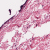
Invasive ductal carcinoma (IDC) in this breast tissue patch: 0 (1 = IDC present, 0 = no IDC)